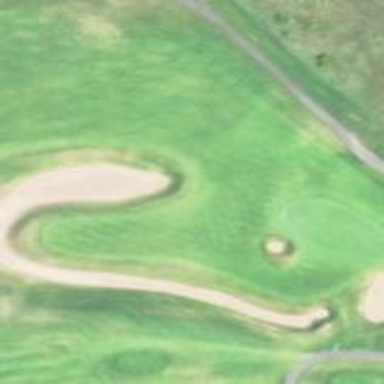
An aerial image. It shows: Golf bunker filled with natural sand.